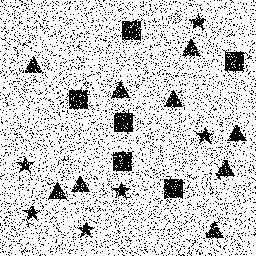
Squares: 6
Triangles: 9
Stars: 6
Total shapes: 21